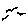
Label: bird